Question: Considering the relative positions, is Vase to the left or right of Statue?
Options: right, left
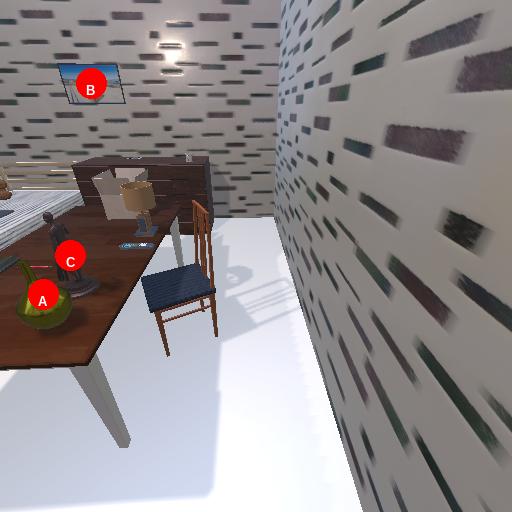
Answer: right